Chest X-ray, AP view. Patient: 49 years old, sex M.
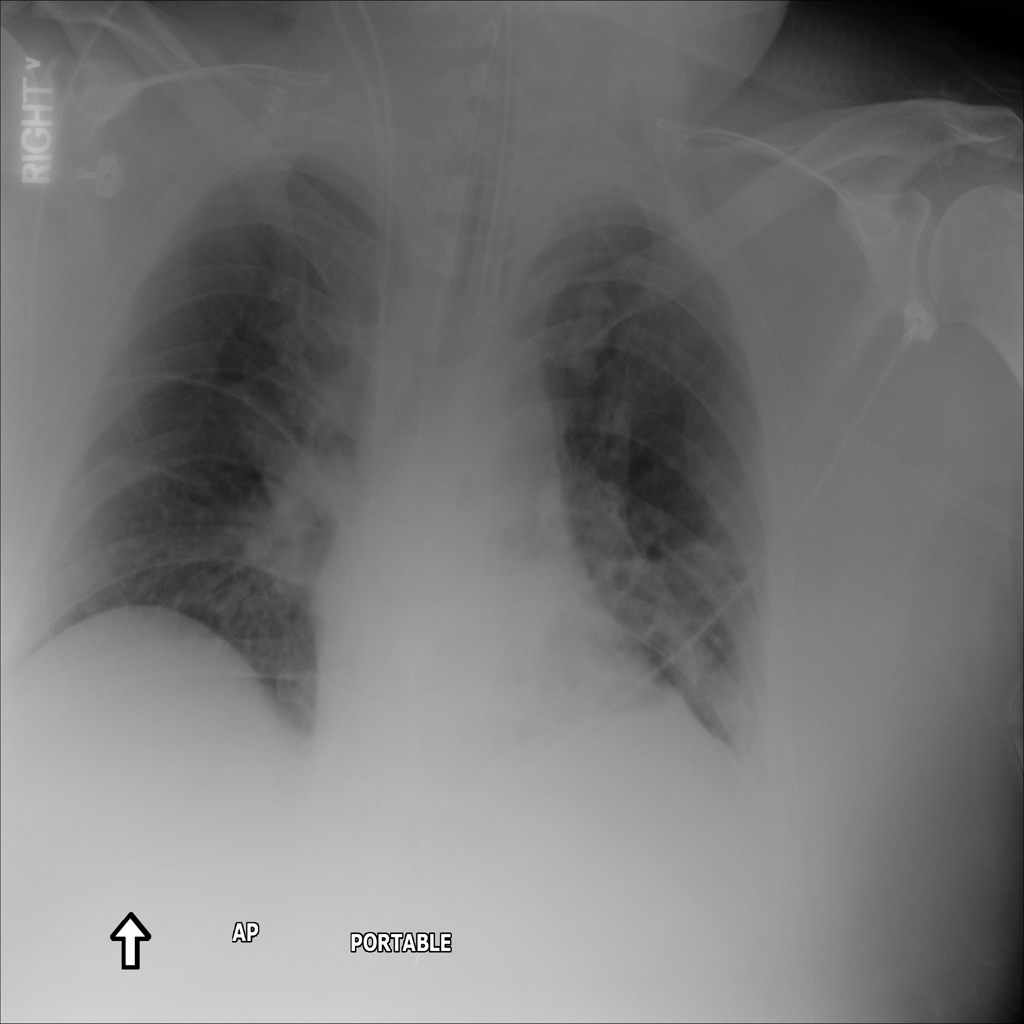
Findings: No Finding